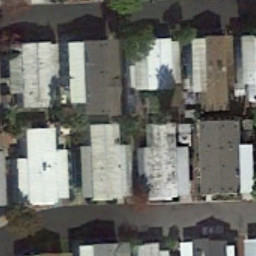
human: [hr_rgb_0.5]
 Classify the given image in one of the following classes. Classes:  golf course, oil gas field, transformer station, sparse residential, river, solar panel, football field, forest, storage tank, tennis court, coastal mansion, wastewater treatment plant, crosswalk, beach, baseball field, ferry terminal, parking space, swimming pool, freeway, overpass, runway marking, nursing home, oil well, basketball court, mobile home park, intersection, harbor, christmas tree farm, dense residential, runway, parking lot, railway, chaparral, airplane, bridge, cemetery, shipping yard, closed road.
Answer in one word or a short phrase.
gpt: mobile home park